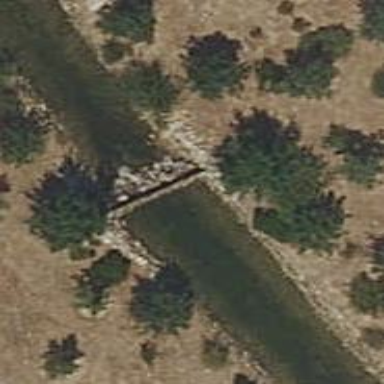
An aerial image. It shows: Ditch in the surroundings.